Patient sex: M
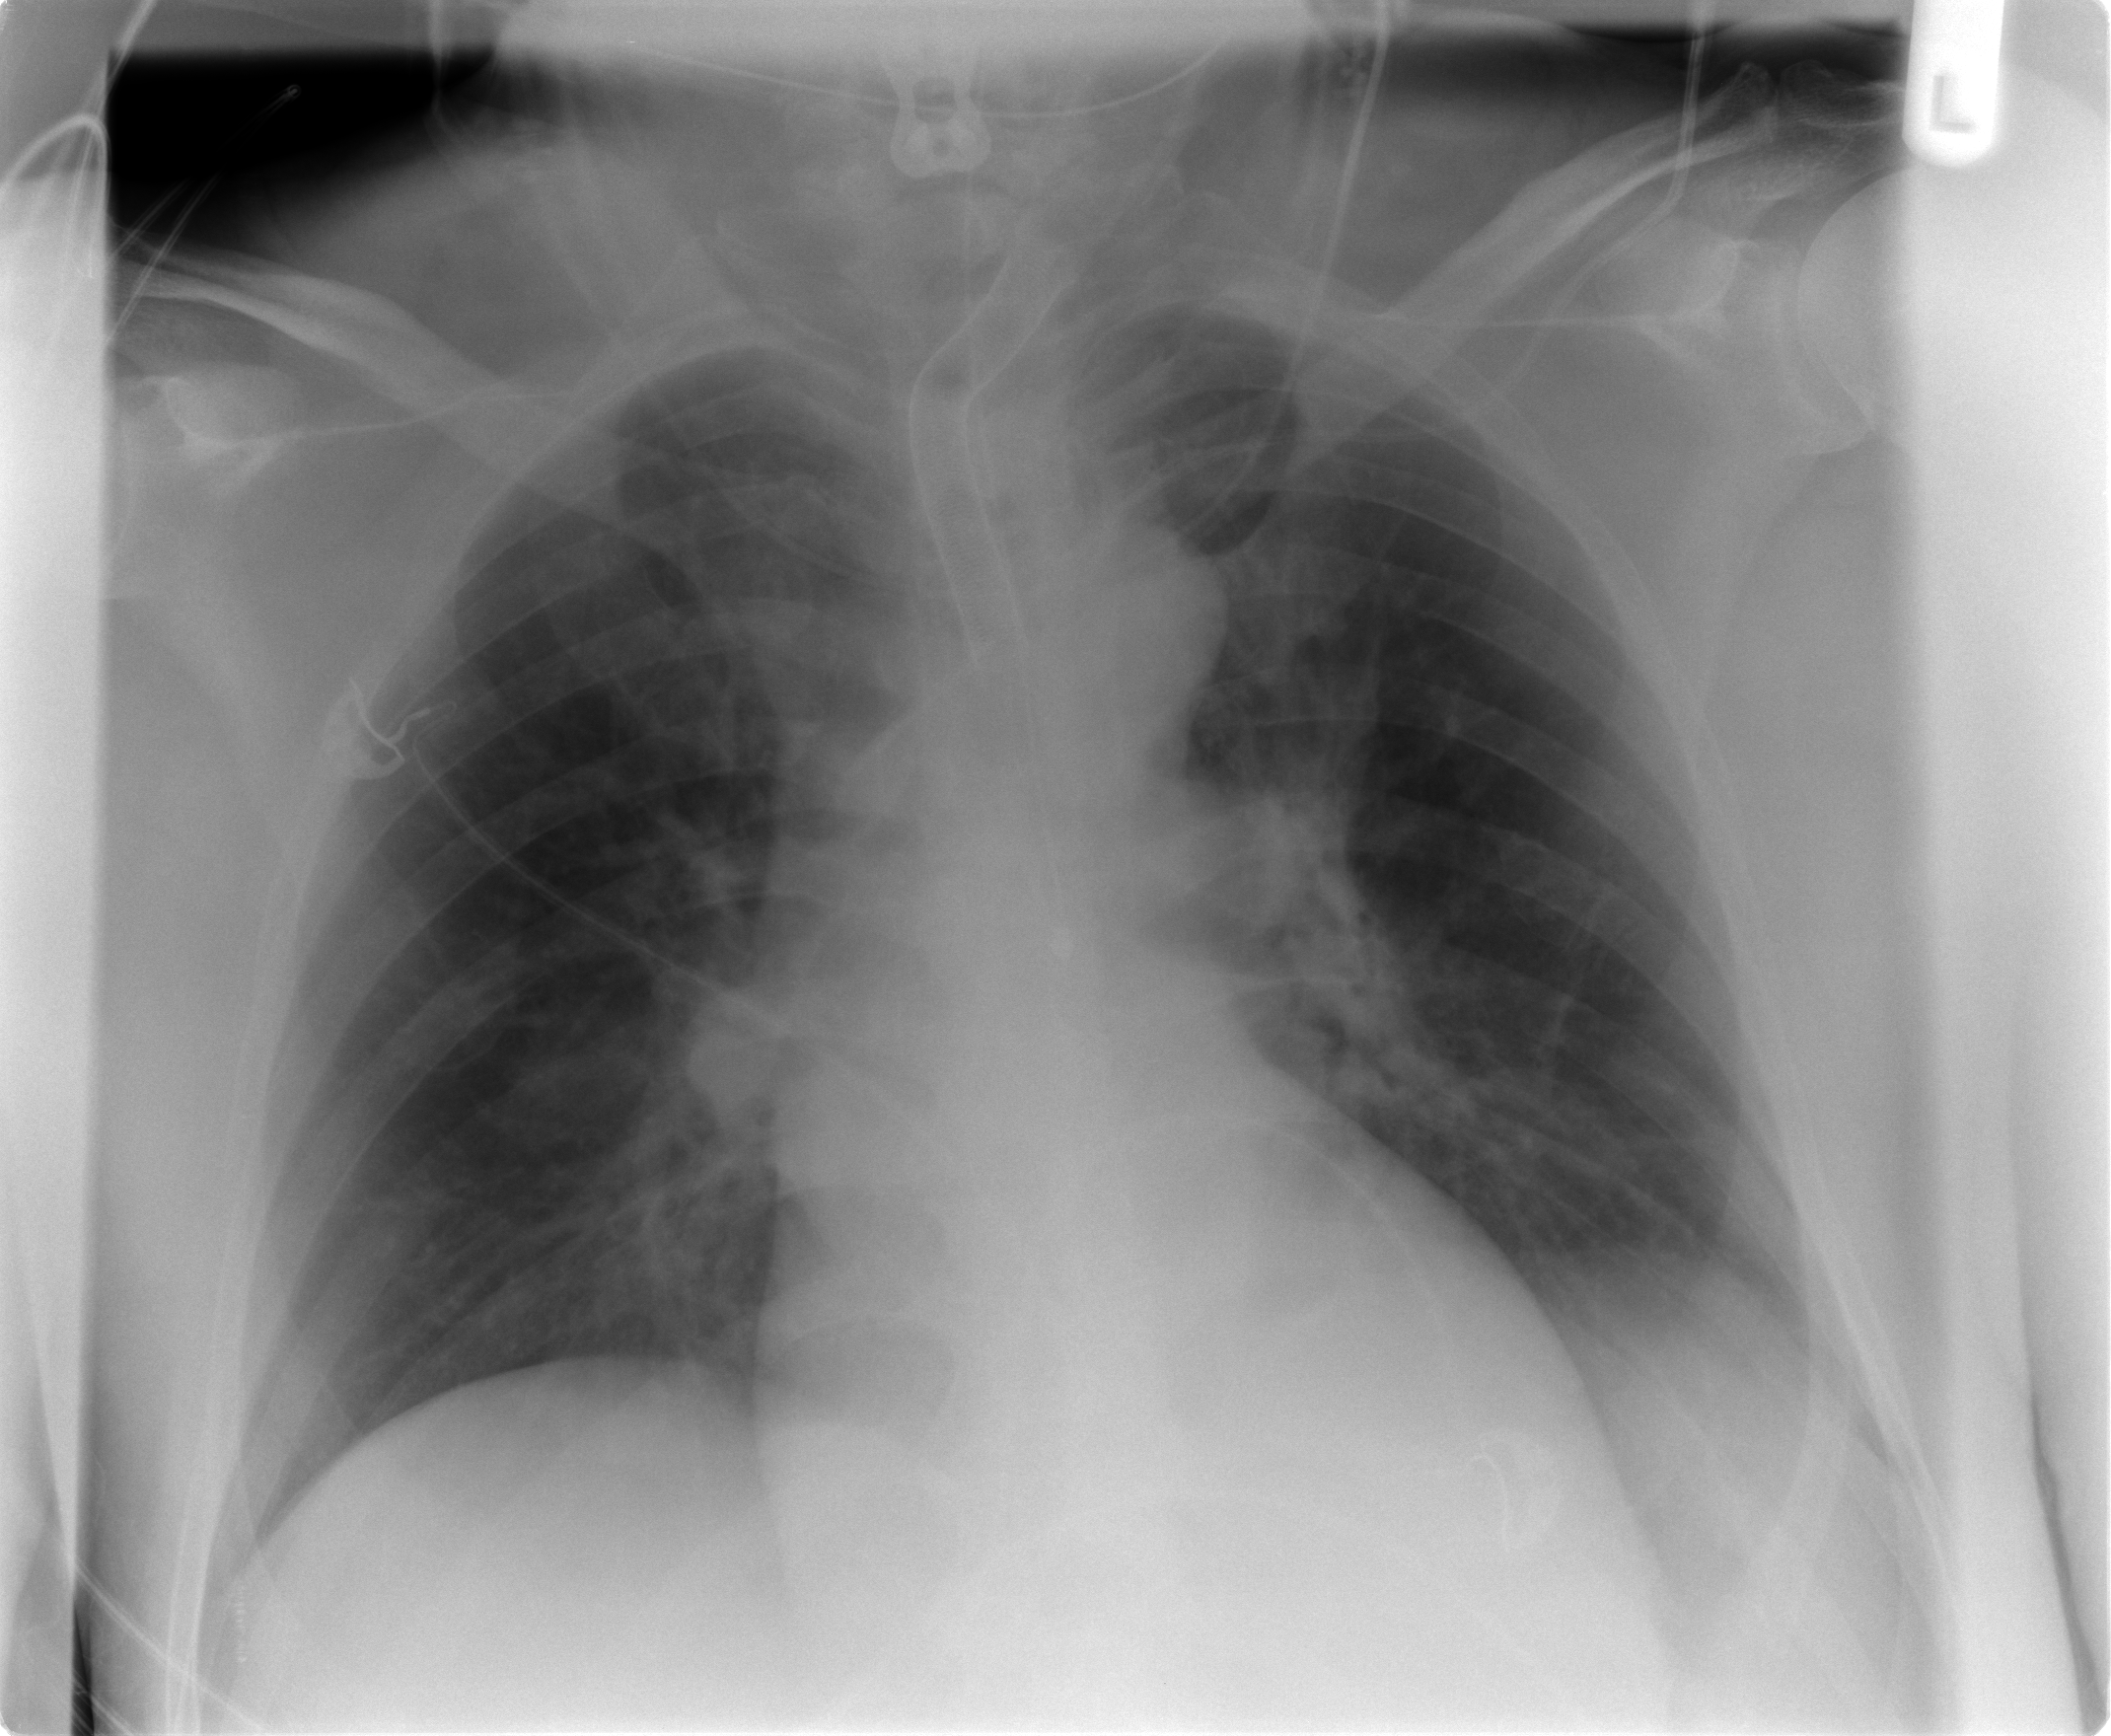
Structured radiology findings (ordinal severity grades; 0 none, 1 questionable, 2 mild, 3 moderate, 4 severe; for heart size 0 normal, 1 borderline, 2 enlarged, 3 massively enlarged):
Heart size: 0
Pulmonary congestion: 0
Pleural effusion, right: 0
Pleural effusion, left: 2
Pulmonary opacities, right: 0
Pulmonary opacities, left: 2
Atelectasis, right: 0
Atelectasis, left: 2